Aerial crown-view tile of a tropical tree (Barro Colorado Island, Panama), acquired 20240716:
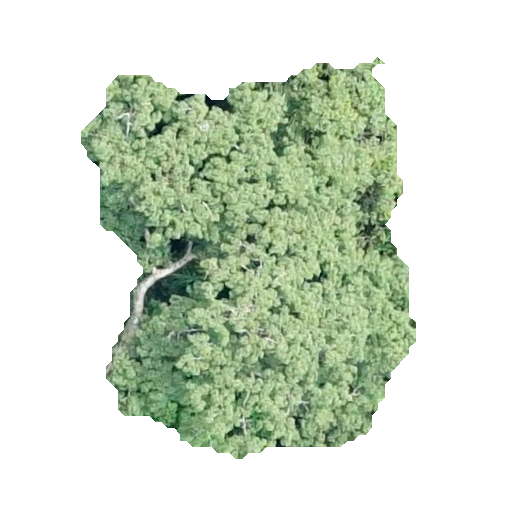
Species: Ceiba pentandra
GBIF accepted scientific name: Ceiba pentandra
Crown area: 157.624 m²